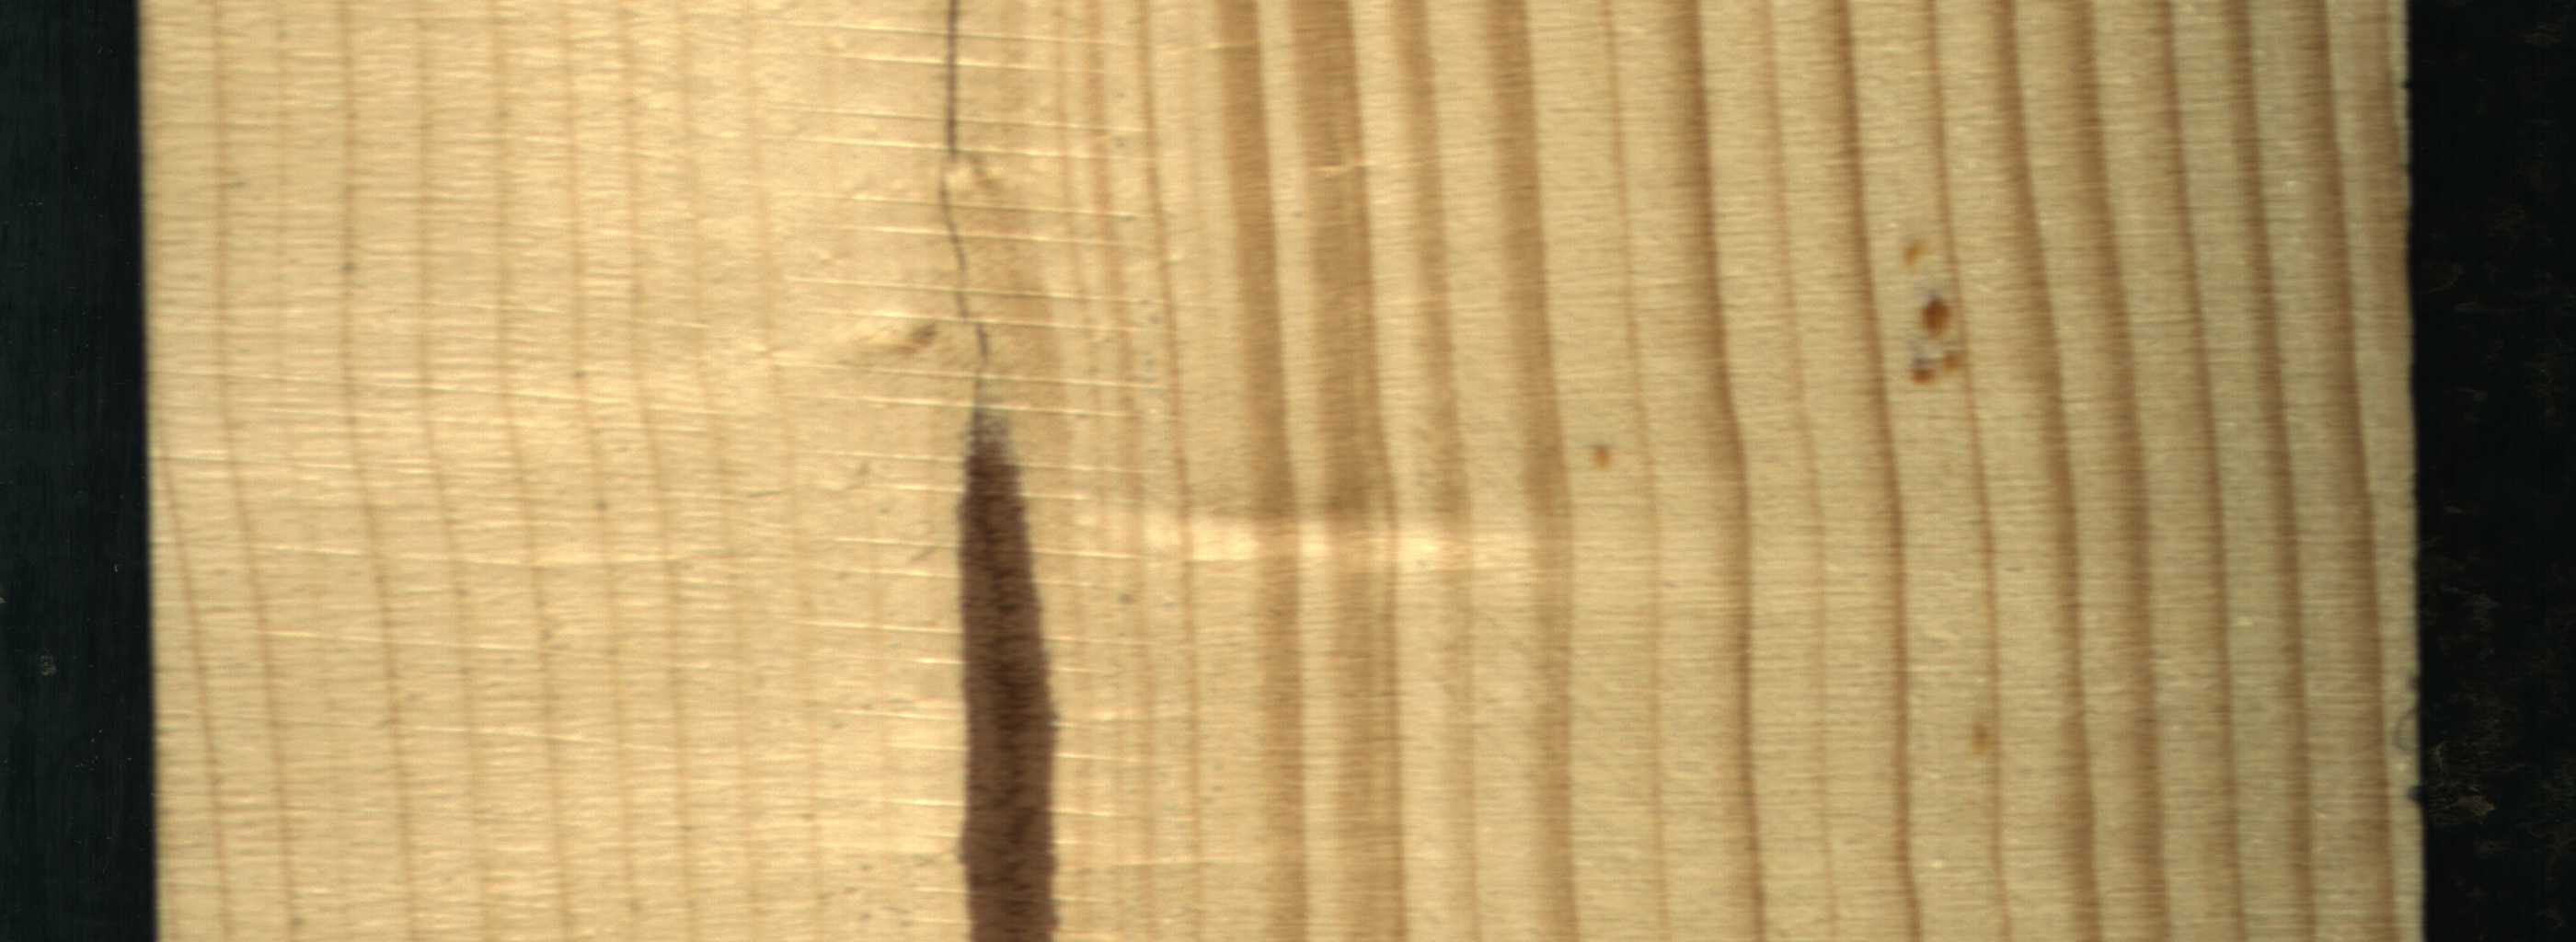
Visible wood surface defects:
Marrow
resin
Crack